Question: I am trying to plot the 'True' 'False' values for data from a pandas series object 'data3'. I want the 'True' and 'False' points to be color coded and the Y axis to indicate 'True' and 'False'.
I am already plotting the pandas series with 'True' and 'False' values which are automatically displayed as 1/0 in the following plot.
'''
import matplotlib.pyplot as plt
from matplotlib.pyplot import figure
figure(num=None, figsize=(20,10), dpi=80, facecolor='w', edgecolor='k')
plt.scatter(x = data3.index, y= data3, color='g', marker='d')
'''

Including seaborn in the tag to see if there is a better option.
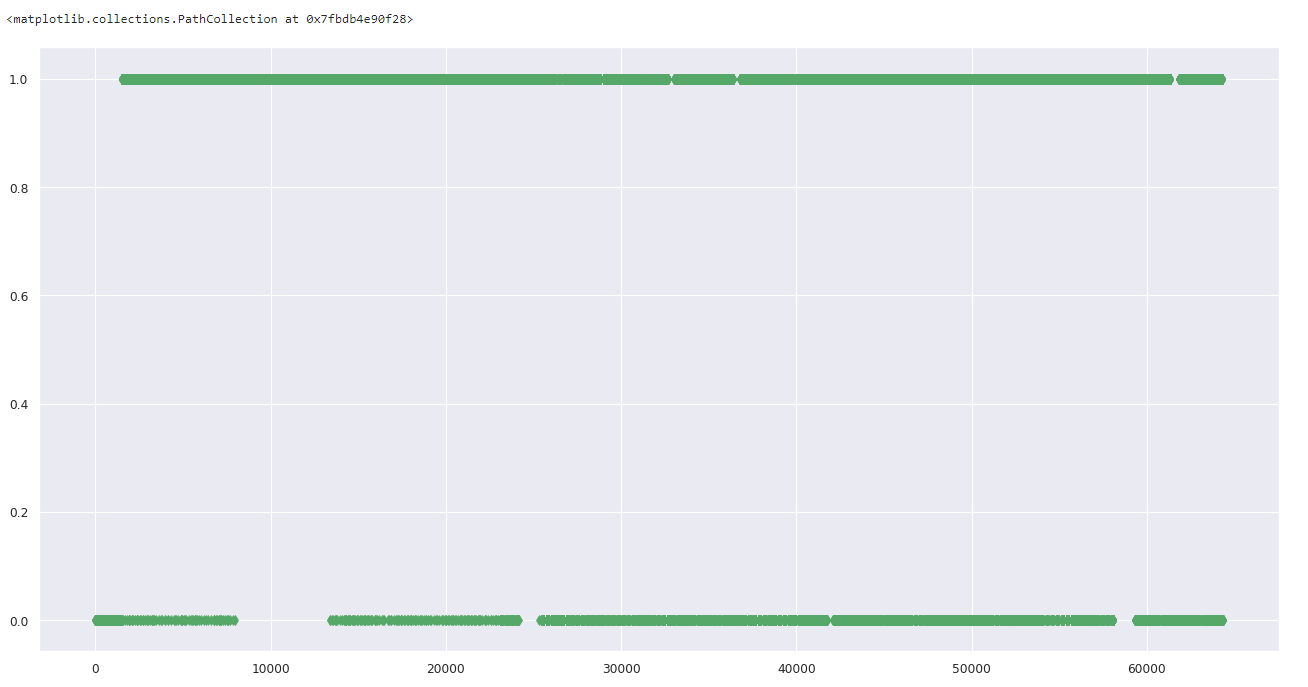
Answer: '''
from matplotlib.pyplot import figure
import matplotlib.pyplot as plt
import matplotlib.colors as clrs
figure(num=None, figsize=(20,10), dpi=80, facecolor='w', edgecolor='k')
cmap = clrs.ListedColormap(['red', 'green'])
plt.yticks([1.0, 0.0], ["True",
"False"])
plt.scatter(x = data3.index, y= data3, c=(data3 != True).astype(float), marker='d', cmap=cmap)#plt.cm.get_cmap('RdBu'))
'''
This produces the following image